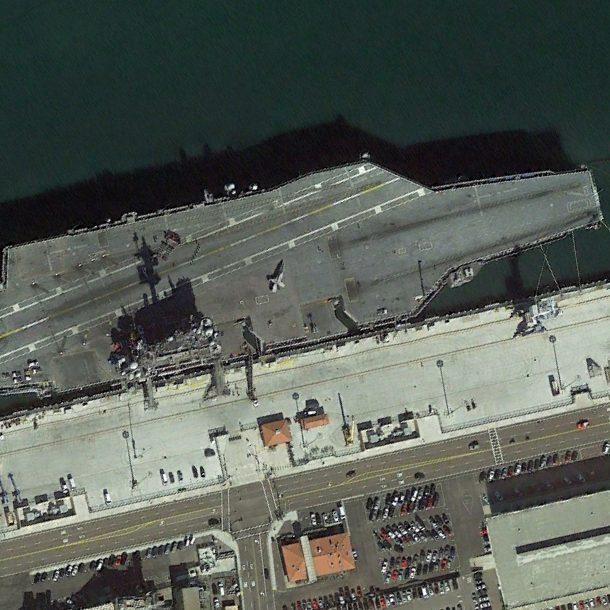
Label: Nimitz-class_aircraft_carrier